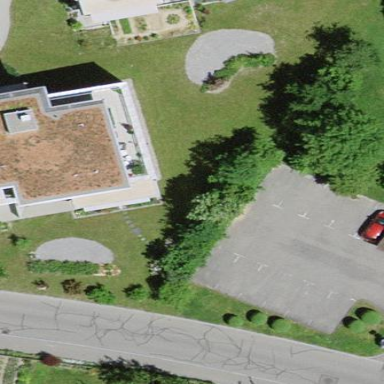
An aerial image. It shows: Parking area with surface.